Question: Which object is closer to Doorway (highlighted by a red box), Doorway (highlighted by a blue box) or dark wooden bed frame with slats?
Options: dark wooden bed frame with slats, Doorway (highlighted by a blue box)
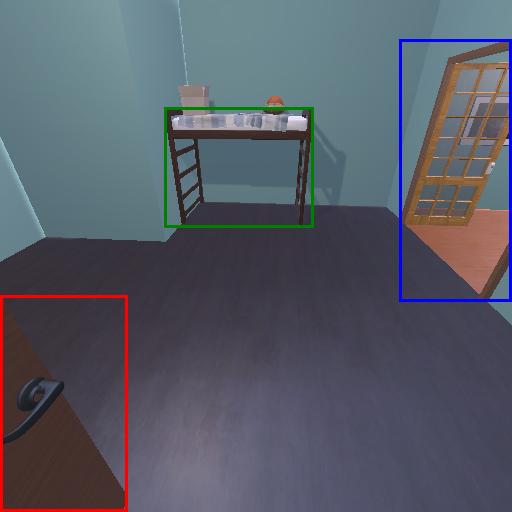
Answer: dark wooden bed frame with slats